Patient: sex F, age 67
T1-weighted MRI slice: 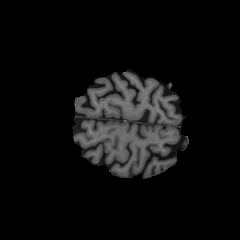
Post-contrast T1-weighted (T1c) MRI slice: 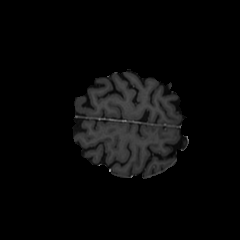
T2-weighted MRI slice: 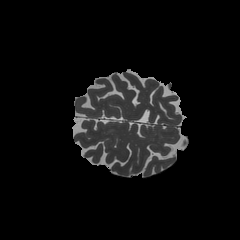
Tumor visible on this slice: no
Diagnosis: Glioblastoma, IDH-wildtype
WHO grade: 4